Question: I'm using : <URL>
I want to accept:
1. Categories to root scope of ui-tree
2. apps to the apps of same categories.

My controller is (partial):
'''
//Accept Categories at root scope and accept apps only inside same category
$scope.options = {
accept: function(sourceNodeScope, destNodesScope, destIndex) {
//todo check nodes and return
alert('called');
$log.debug("sourceNodeScope");
$log.debug(sourceNodeScope);
$log.debug("destNodesScope");
$log.debug(destNodesScope);
return false;
},
dropped: function(event) {
},
beforeDrop: function(event) {
}
};
'''
My HTML is:
'''
<div ng-controller="CpoTreeViewCtrl">
<div>
<script type="text/ng-template" id="apps_renderer.html">
<div ui-tree-handle>
{{app.name}}
</div>
</script>
<script type="text/ng-template" id="category_renderer.html">
<div ui-tree-handle >
{{category.name}}
</div>
<ol ui-tree-nodes ng-model="category.apps">
<li ng-repeat="app in category.apps" ui-tree-node ng-include="'apps_renderer.html'">
</li>
</ol>
</script>
<div ui-tree="options">
<ol ui-tree-nodes ng-model="treeData" id="tree-root">
<li ng-repeat="category in treeData" ui-tree-node ng-include="'category_renderer.html'"></li>
</ol>
</div>
</div>
</div>
'''
I want to accept:
1. Categories to root scope of ui-tree
2. apps to the apps of same categories.
The accept callback is not getting fired. What's not right here?
Thanks!
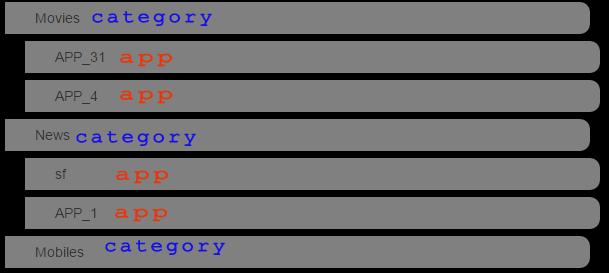
Answer: The API of this awesome package is updated and same was not available in doc/demo.
Details : <URL>
Quick Fix :
'''
<div ui-tree="options">
'''
should be replaced with
'''
<div ui-tree callbacks="options">
'''
Update (with thanks to @zach-l)
After v2.8.0 you need to switch back to
'''
<div ui-tree="options">
'''